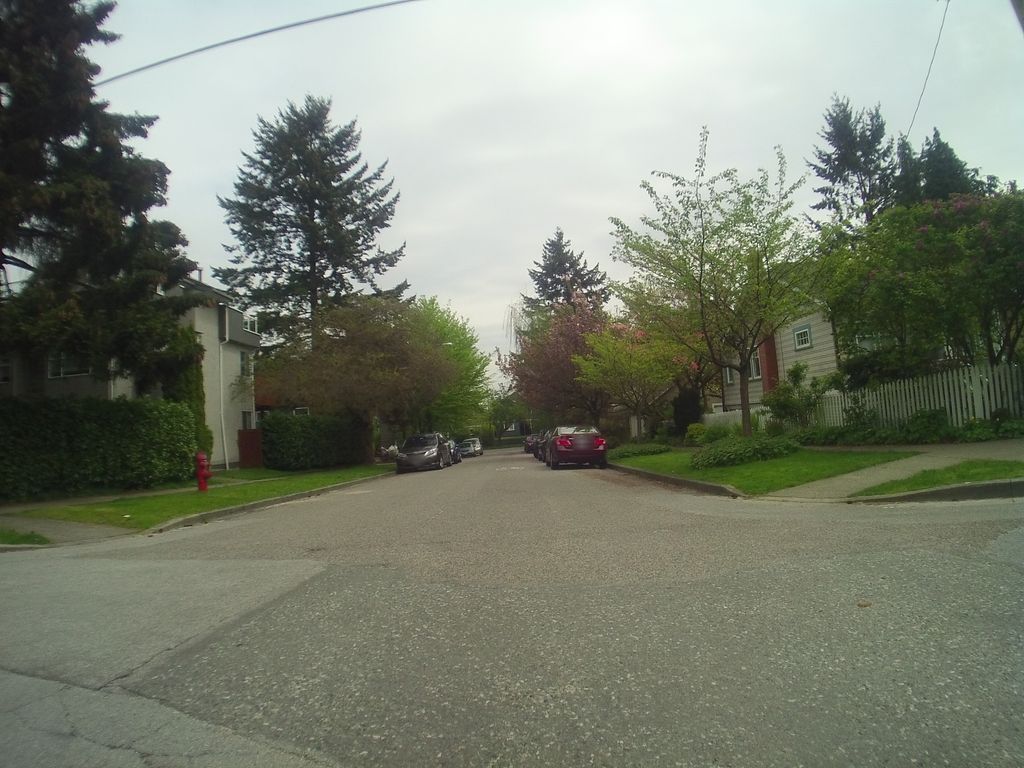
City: vancouver